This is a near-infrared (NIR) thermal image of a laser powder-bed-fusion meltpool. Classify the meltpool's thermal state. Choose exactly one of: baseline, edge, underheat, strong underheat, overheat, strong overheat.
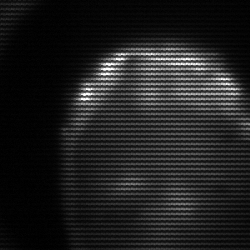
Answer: edge